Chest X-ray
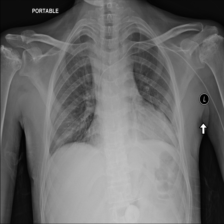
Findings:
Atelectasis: positive
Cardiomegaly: negative
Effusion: negative
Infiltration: positive
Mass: negative
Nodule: negative
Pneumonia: negative
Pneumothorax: negative
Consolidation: negative
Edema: negative
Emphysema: negative
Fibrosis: negative
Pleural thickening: negative
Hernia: negative